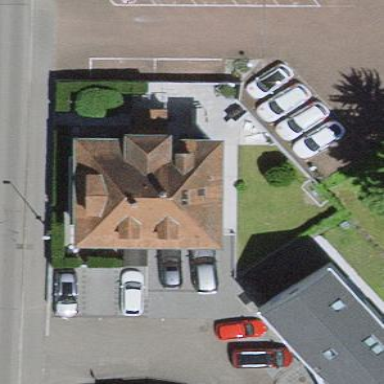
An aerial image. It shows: Building.